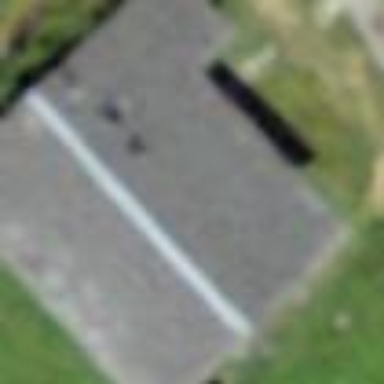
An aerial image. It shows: Hut.